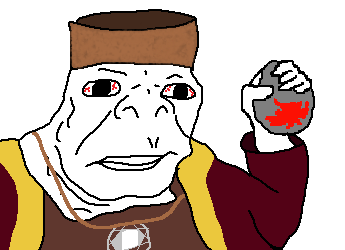
Label: 5_Craig